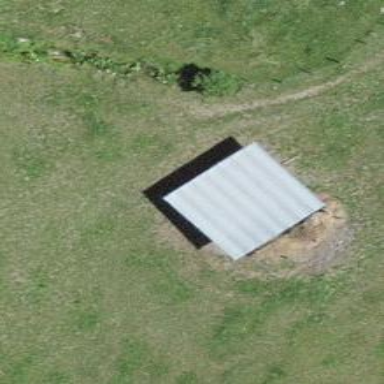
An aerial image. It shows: Cowshed building.